Field crop: maize
Growth stage: 2
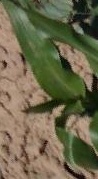
Species: maize